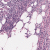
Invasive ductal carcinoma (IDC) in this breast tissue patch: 1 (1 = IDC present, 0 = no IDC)